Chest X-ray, PA view. Patient: 25 years old, sex M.
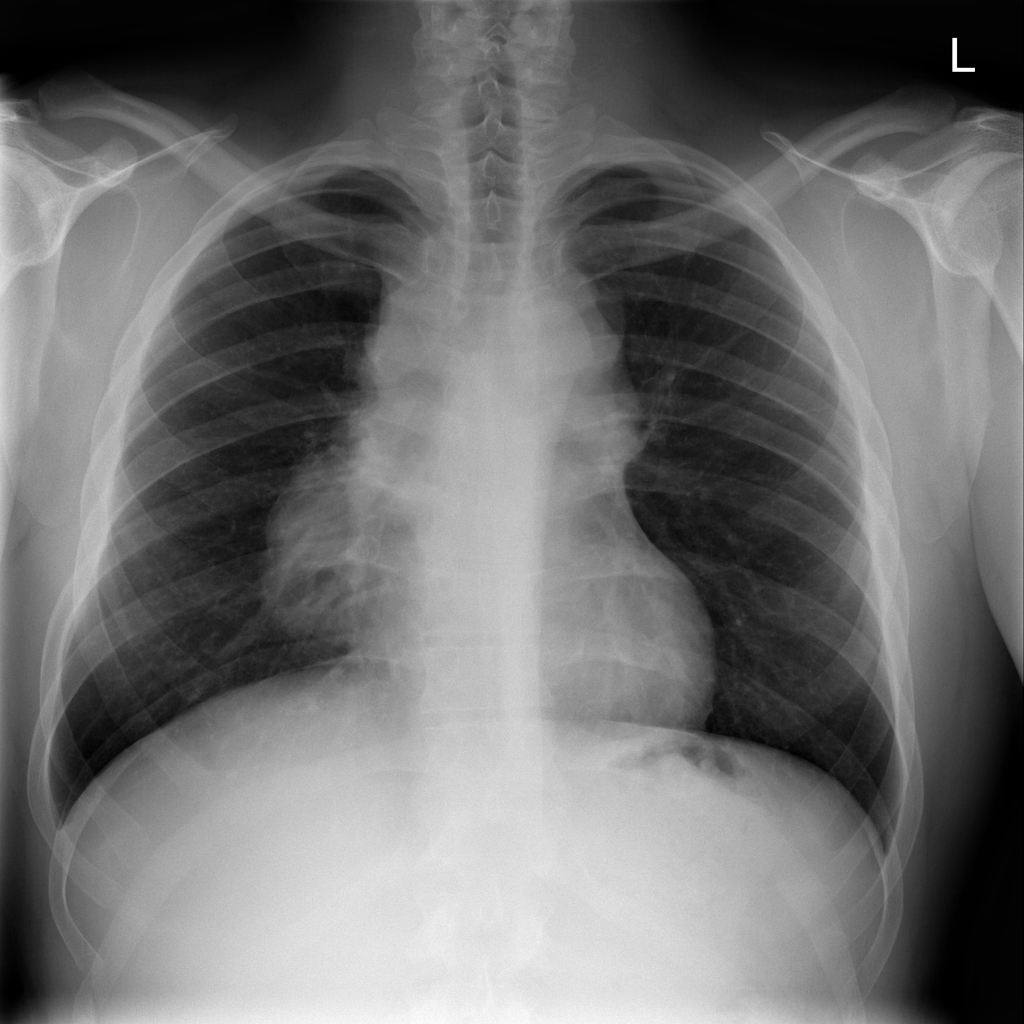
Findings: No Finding